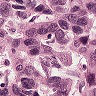
Metastatic tissue present: yes